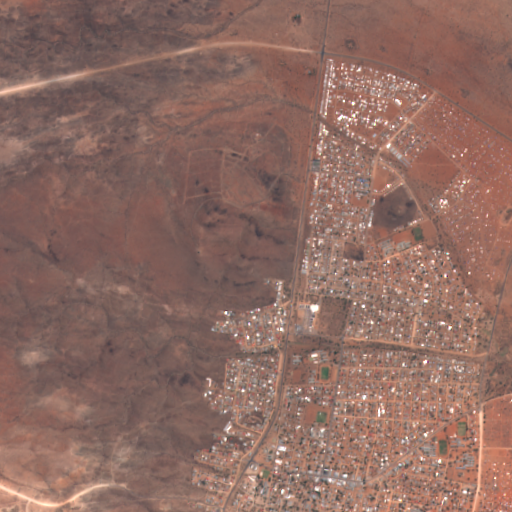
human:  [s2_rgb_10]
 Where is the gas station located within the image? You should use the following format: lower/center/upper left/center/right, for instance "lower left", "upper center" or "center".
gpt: The gas station is located in the center of the image.
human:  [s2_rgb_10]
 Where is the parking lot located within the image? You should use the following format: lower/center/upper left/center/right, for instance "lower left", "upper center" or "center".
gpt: The parking lot is located in the lower center of the image.
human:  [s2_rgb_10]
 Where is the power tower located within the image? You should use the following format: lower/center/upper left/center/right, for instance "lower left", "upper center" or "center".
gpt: The power tower is located in the upper right of the image.
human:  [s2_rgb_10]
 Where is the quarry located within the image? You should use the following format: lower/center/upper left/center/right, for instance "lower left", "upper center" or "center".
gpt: There is no quarry in the image.